Aerial crown-view tile of a tropical tree (Barro Colorado Island, Panama), acquired 20241216:
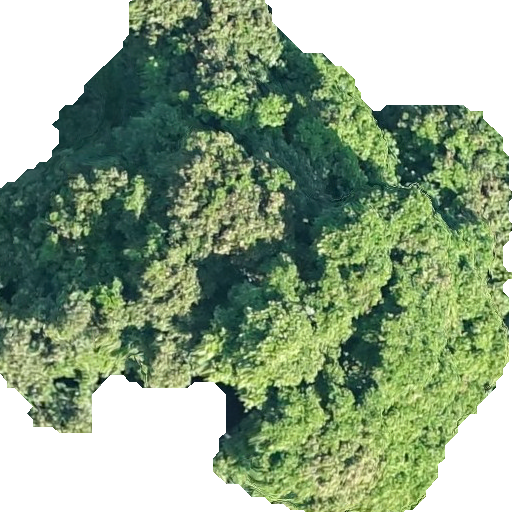
Species: Prioria copaifera
GBIF accepted scientific name: Prioria copaifera
Crown area: 281.015 m²